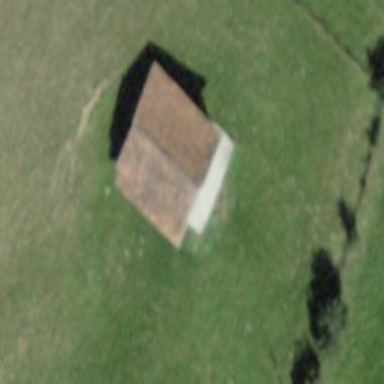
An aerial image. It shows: Barn.